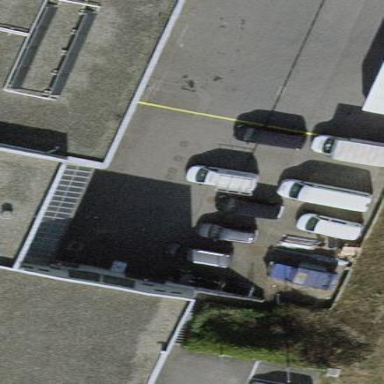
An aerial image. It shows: View of roof of building.